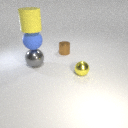
small brown metal cylinder behind small yellow metal sphere